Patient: sex M, age 31
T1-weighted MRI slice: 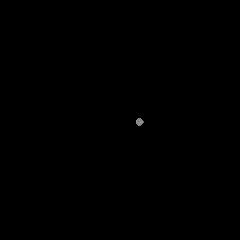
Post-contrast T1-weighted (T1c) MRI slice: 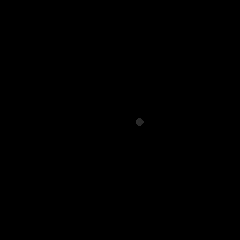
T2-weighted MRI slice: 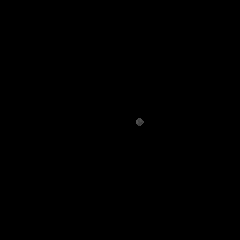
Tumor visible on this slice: no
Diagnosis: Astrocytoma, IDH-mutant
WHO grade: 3